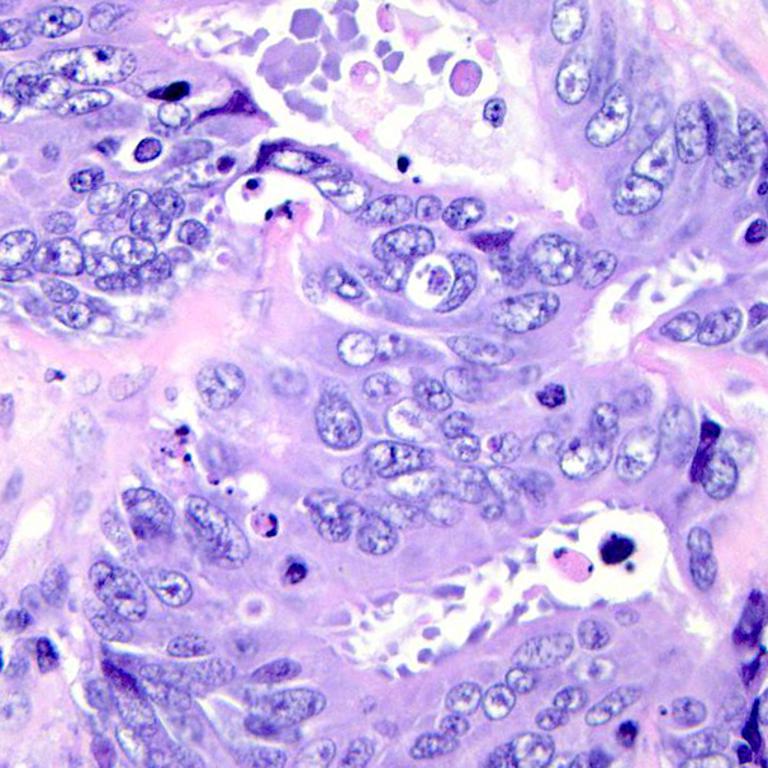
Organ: colon
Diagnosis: adenocarcinomas